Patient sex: F
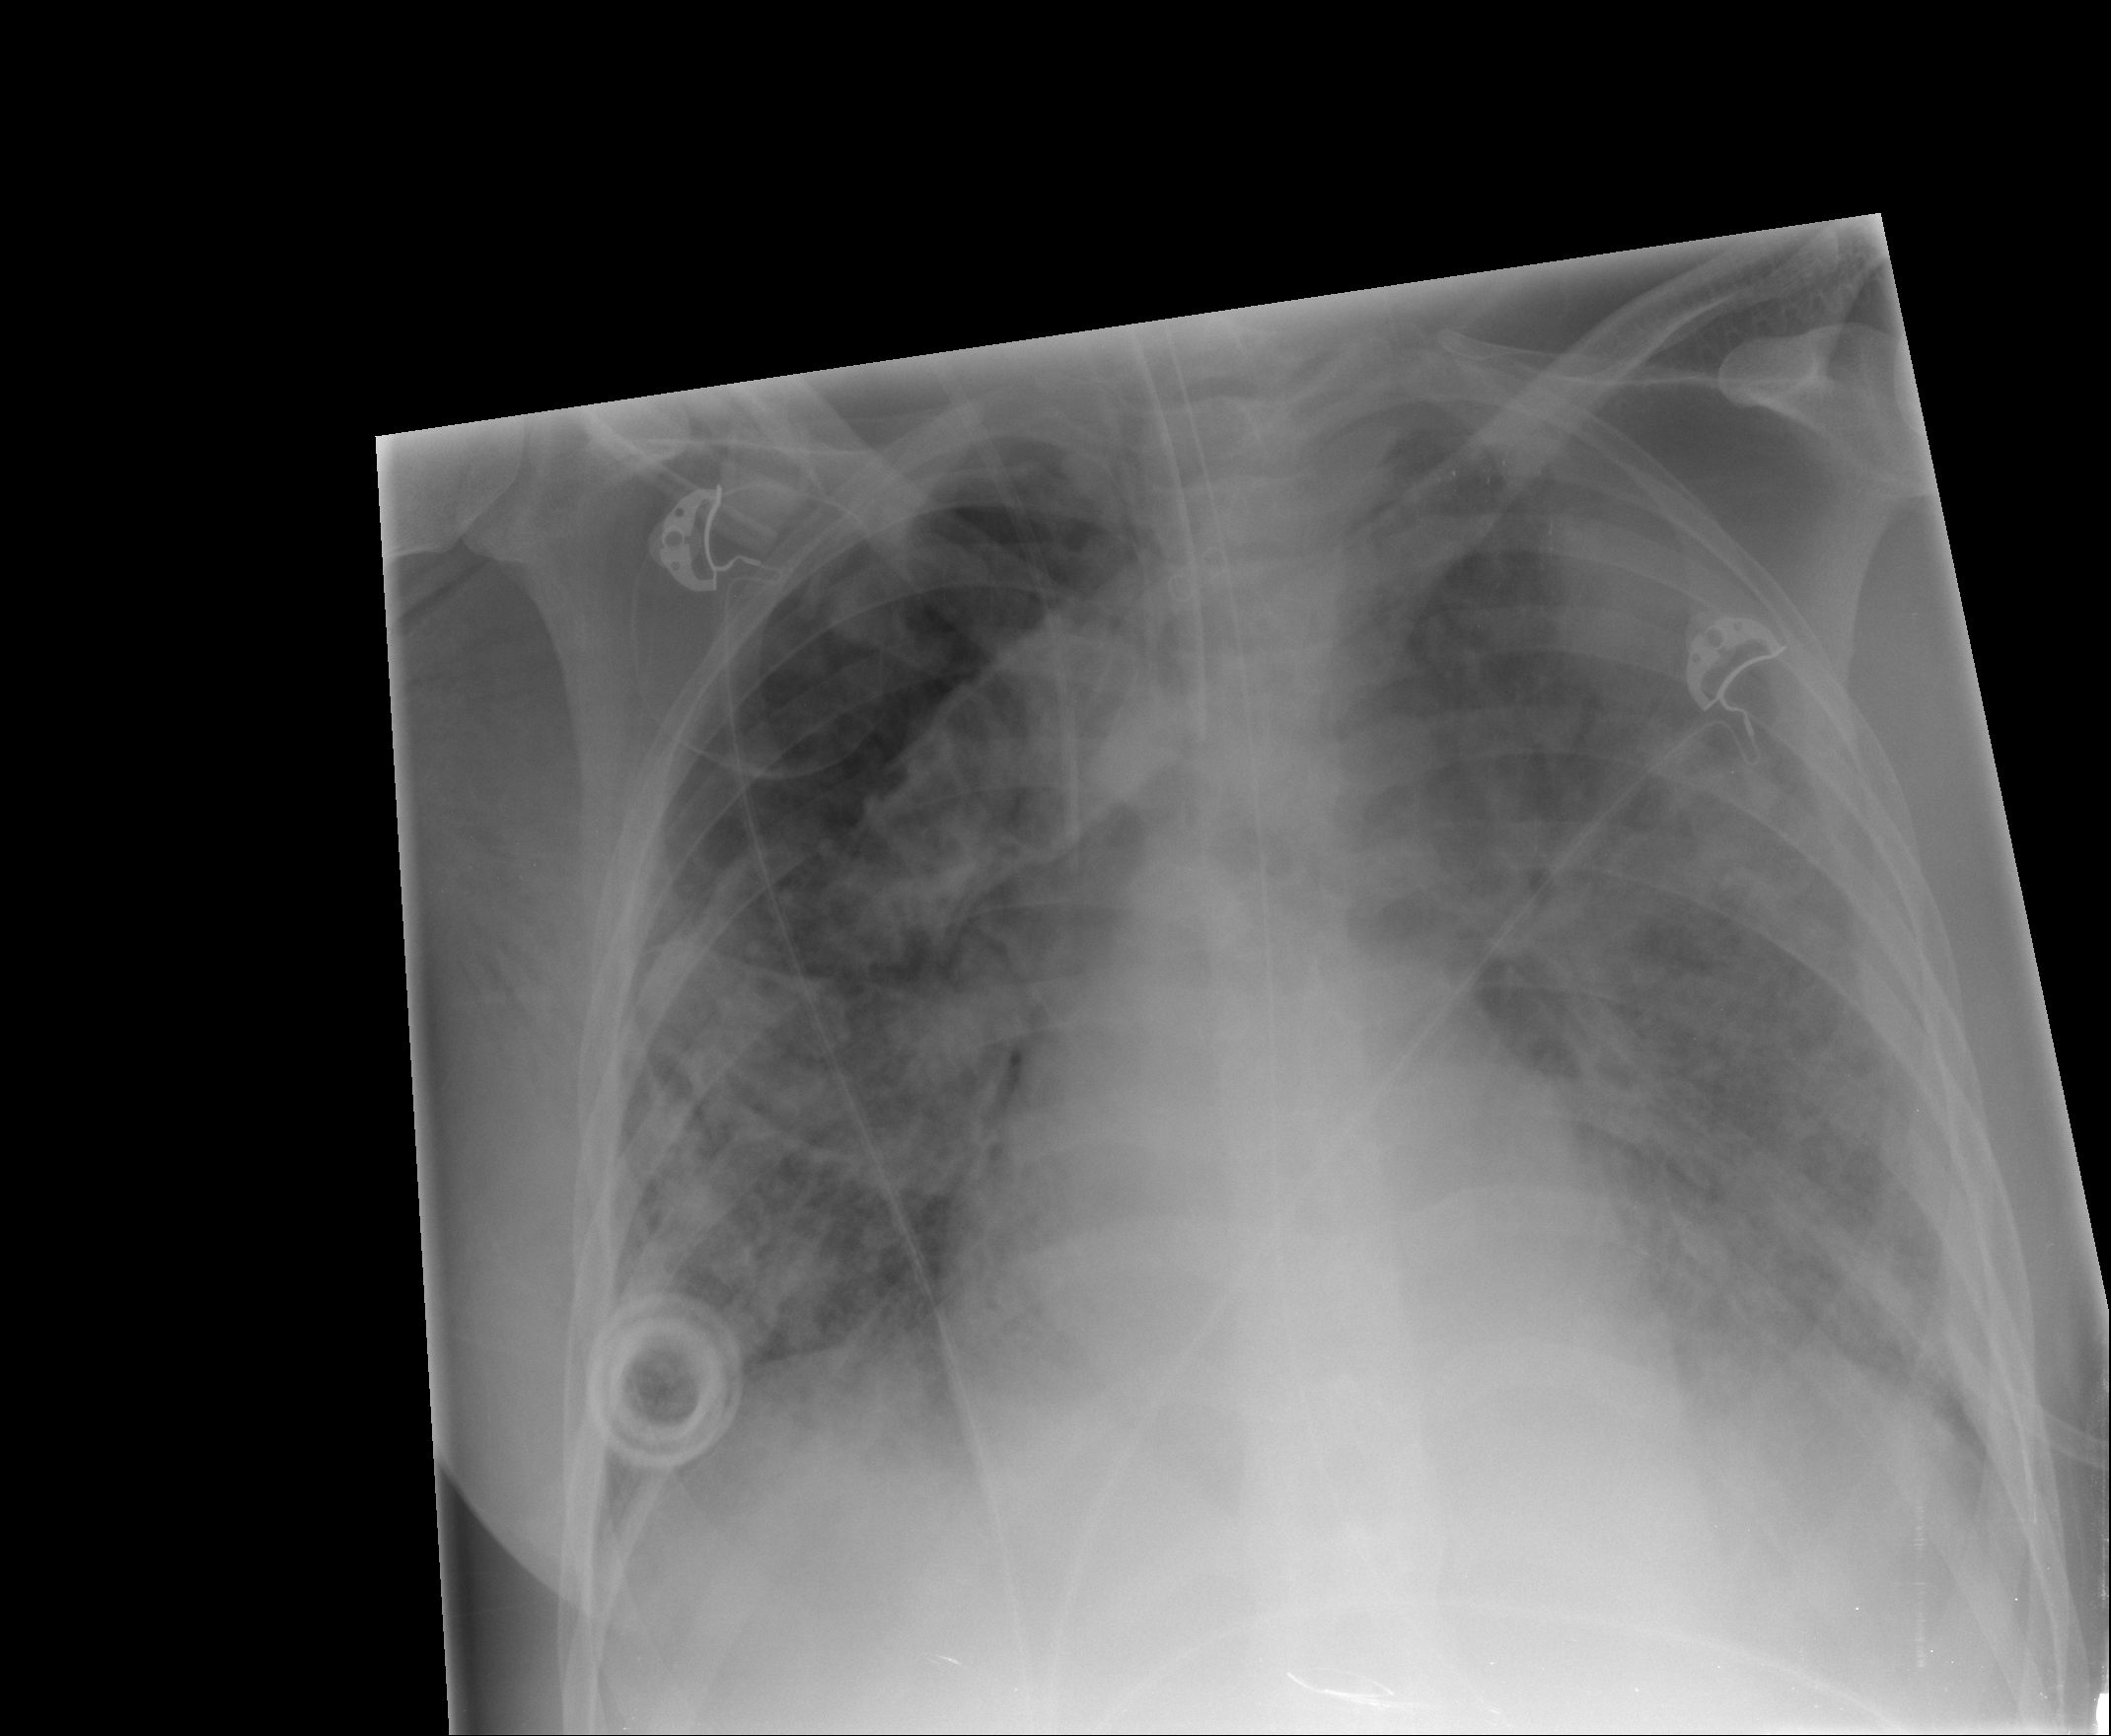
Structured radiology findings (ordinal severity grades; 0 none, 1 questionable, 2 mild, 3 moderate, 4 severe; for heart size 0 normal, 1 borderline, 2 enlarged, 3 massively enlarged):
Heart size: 0
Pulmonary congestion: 0
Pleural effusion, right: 2
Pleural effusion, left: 2
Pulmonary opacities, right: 4
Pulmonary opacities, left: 4
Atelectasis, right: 3
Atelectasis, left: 3